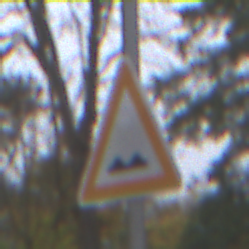
Verkehrszeichen: UnebeneFahrbahn
Umgebung: Outdoor, Nature
Tageszeit: Midday
Wetter: Overcast
Licht: Natural
Jahreszeit: Autumn
Kontrast: LowContrast